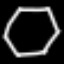
Label: octagon